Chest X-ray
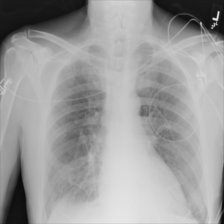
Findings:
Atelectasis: negative
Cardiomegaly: negative
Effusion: positive
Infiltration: negative
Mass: negative
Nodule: negative
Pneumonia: negative
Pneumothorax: negative
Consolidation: negative
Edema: negative
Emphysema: negative
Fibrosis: negative
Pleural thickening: negative
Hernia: negative